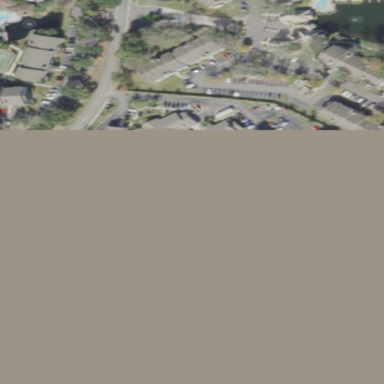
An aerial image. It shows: Nursing home building.